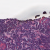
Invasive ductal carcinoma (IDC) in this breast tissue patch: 0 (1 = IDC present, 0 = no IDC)